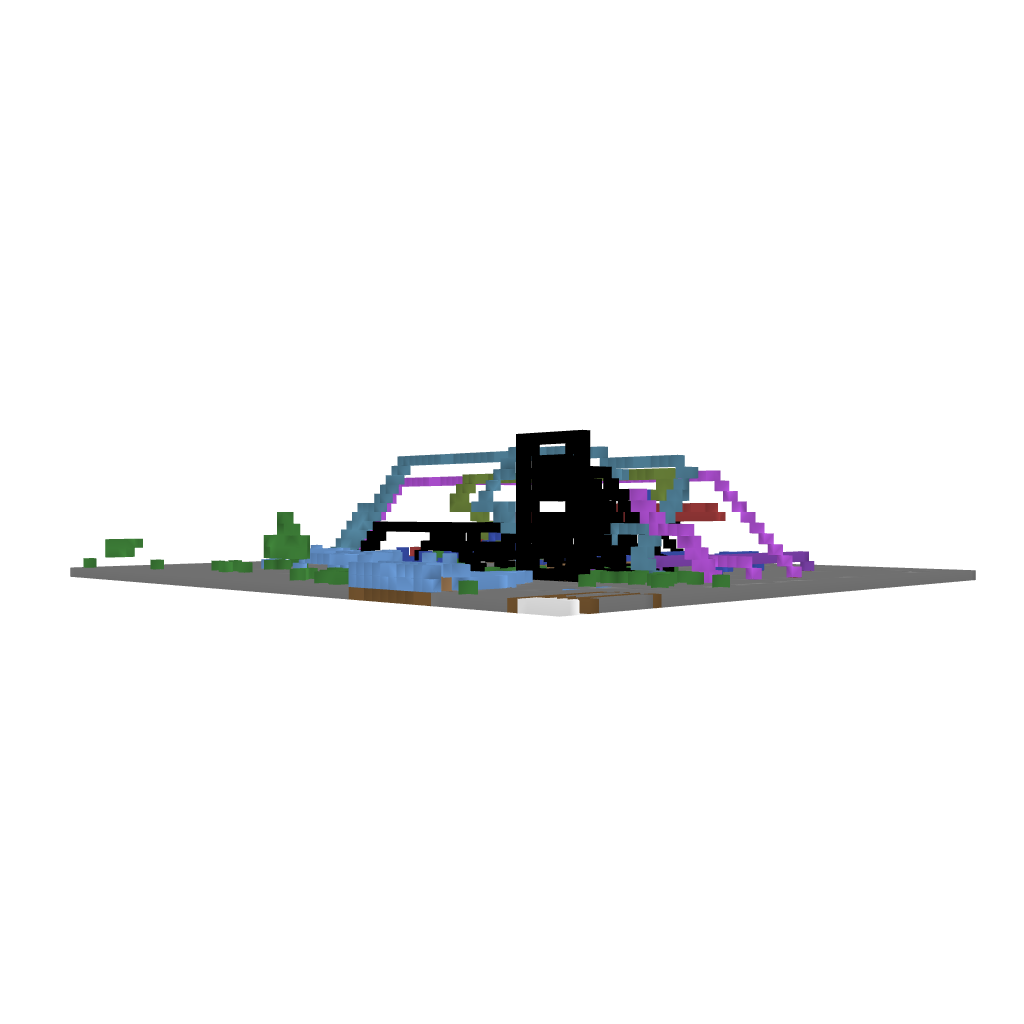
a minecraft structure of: Numbers 0-9 bad low quality